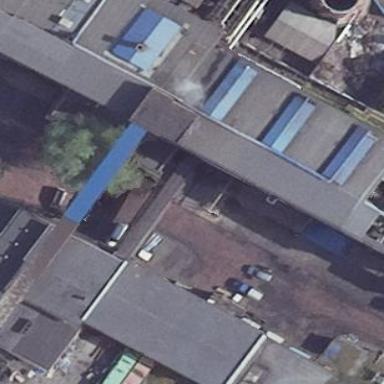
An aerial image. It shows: Industrial building that serves as power plant.